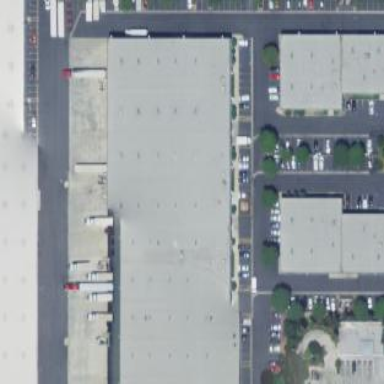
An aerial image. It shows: Warehouse.